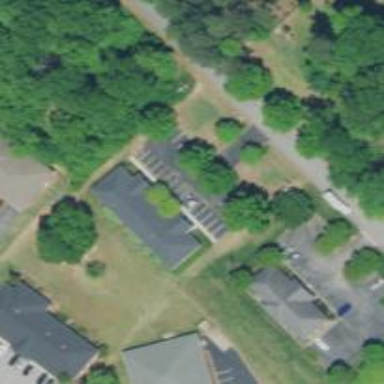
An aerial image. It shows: Healthcare clinic.